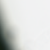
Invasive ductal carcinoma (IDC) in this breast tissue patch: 0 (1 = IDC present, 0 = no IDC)